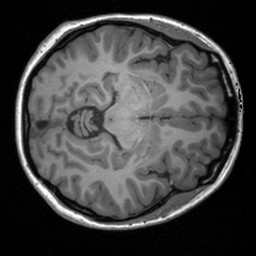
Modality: T1w
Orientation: axial
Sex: female
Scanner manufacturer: siemens
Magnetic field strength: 3 T
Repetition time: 1.9 s
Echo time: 0.00226 s